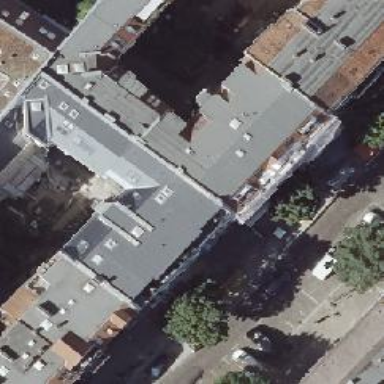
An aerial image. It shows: Building with apartments featuring grey exterior. The roof is made of red roof tiles with gambrel shape.